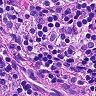
Metastatic tissue present: no